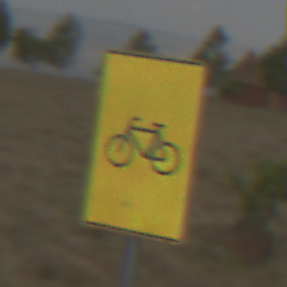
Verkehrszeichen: RadverkehrOhnePfeilsymbol
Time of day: Midday
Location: Outdoor (Nature)
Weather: PartlyCloudy
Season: NotSpecified
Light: Natural